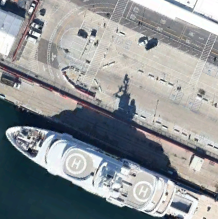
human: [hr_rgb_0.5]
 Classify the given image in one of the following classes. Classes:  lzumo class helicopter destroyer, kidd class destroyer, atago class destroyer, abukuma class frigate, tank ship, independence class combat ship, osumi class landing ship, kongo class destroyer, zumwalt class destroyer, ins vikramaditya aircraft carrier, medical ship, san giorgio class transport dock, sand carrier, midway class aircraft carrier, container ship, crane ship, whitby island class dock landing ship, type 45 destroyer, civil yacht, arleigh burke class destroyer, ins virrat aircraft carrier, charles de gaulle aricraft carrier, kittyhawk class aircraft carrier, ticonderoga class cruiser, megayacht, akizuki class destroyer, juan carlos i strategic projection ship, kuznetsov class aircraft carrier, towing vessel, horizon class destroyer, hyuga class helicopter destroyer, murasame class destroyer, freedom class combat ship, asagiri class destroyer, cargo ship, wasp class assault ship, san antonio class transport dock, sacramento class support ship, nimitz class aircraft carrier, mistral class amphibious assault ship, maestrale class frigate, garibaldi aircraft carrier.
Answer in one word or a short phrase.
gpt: Megayacht